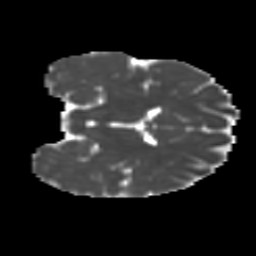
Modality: MD
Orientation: coronal
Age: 12
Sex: male
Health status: ill
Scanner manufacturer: ge
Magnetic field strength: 3 T
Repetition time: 6.752 s
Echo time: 0.079 s